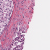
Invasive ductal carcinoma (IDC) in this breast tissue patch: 0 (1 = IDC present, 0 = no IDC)